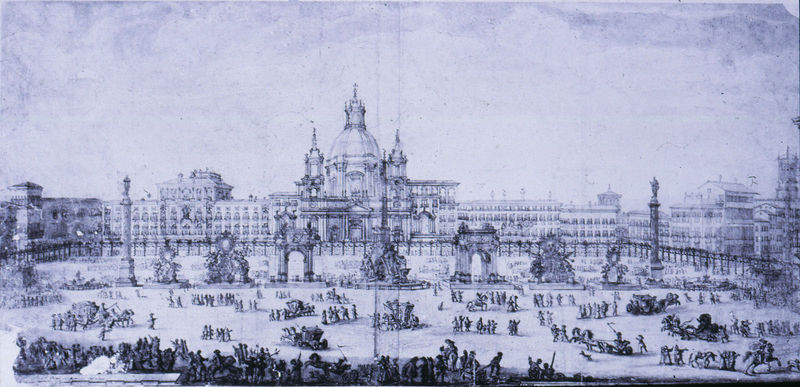
Titel: Ansicht der Piazza Navona
Künstler: Pier Leone Ghezzi
Institution: Berlin, Kunstbibliothek
Schlagwörter: himmel, bäume, menschen, stadt, fenster, säule, säulen, schloss, fest, architektur, barock, kirche, turm, bogen, fassade, zuschauer, grafik, kutsche, platz, wagen, kuppel, palast, druck, kathedrale, portal, triumphbogen, ehrenhof, einzug, katedrale, ehrenpforte